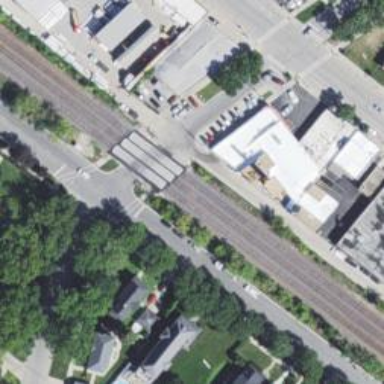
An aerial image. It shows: Railway crossing.